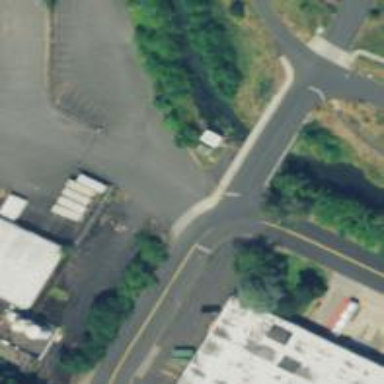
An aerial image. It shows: Unclassified road with sidewalk on the left.